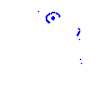
Particle: proton